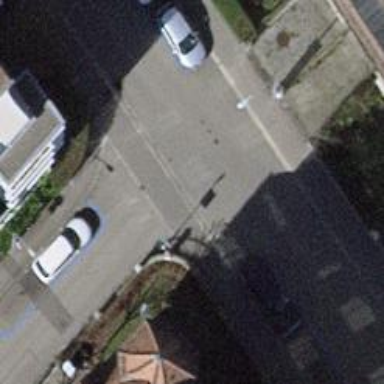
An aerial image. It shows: Unmarked crossing with traffic calming table.